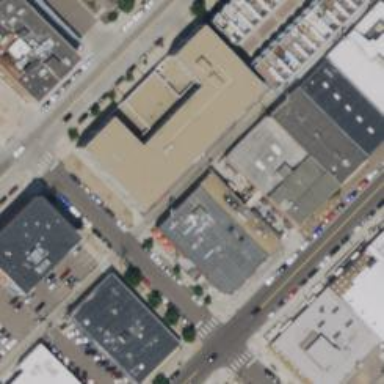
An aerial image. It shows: Retail building with brown roof.